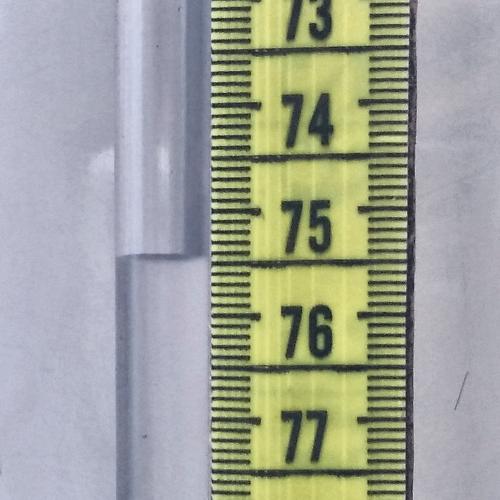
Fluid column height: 75.4 cm